Field crop: maize
Growth stage: 2
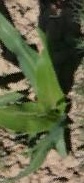
Species: maize